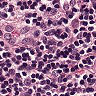
Metastatic tissue present: no